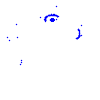
Particle: pion